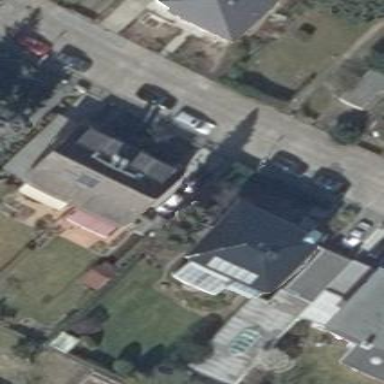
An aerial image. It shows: Semidetached house with gabled roof.